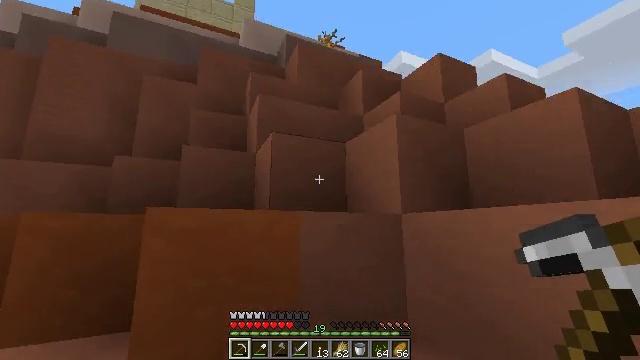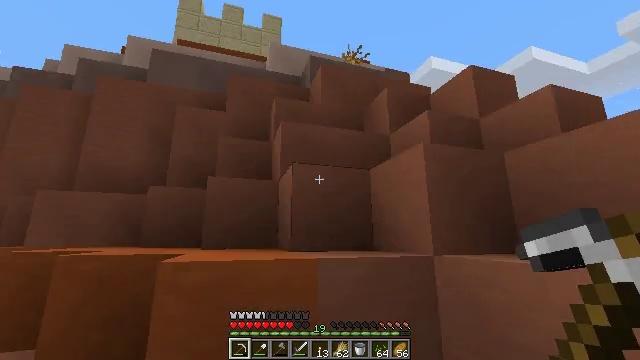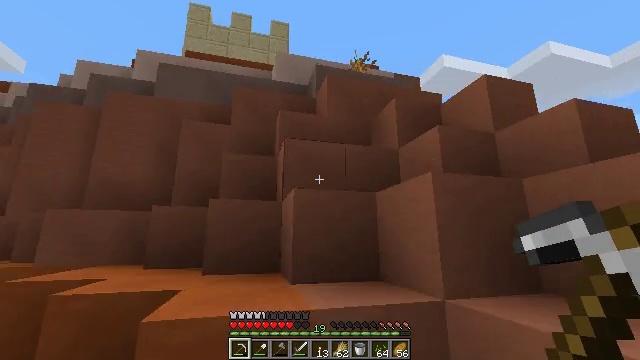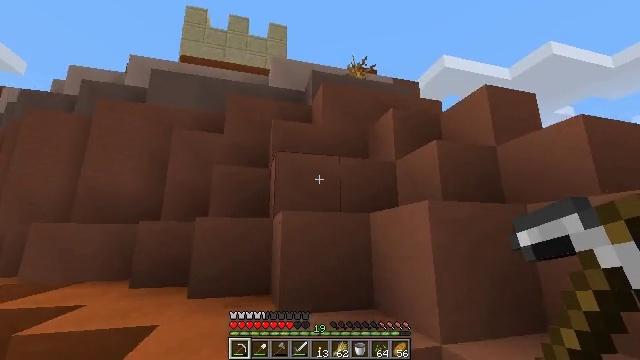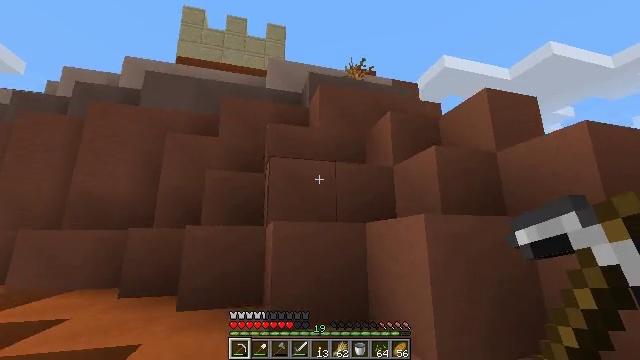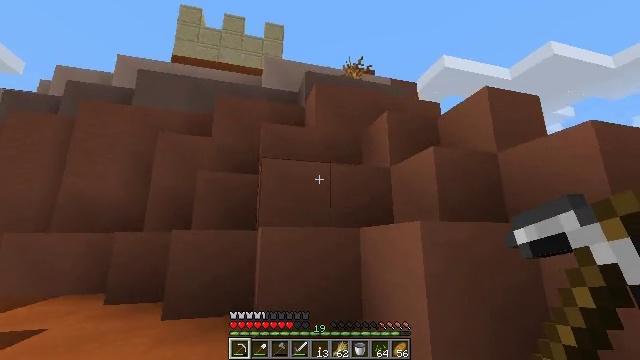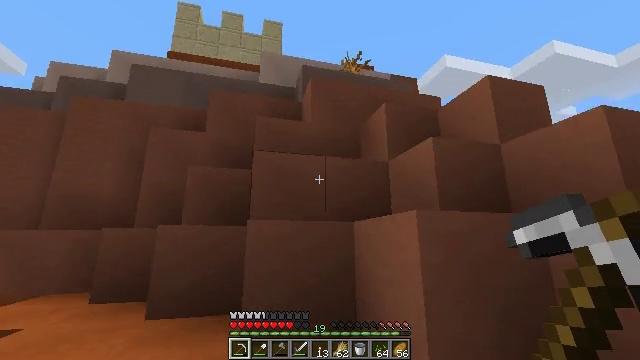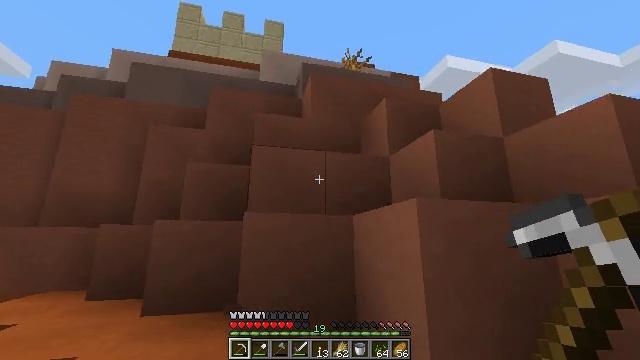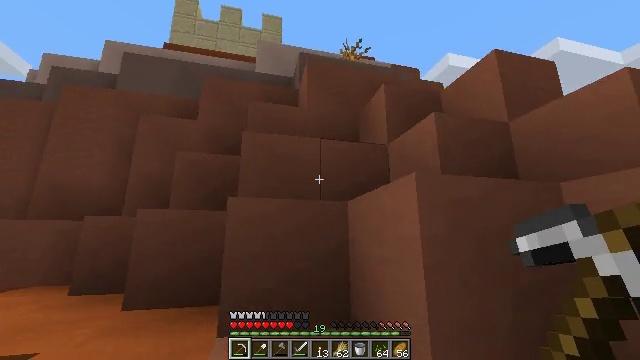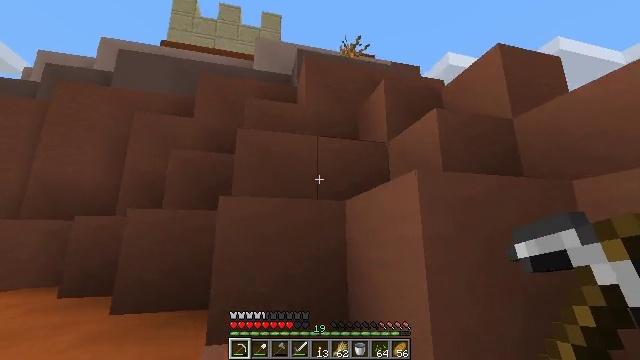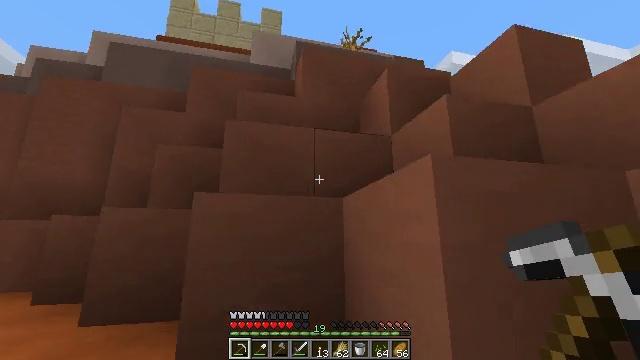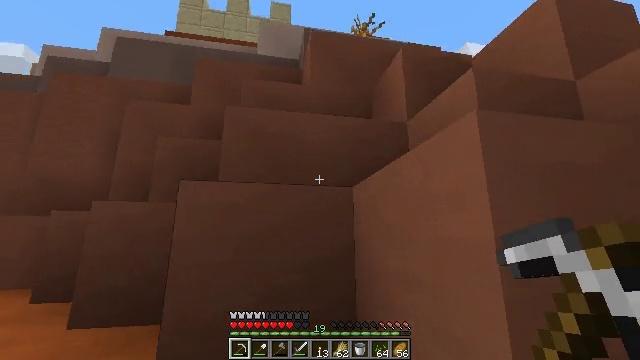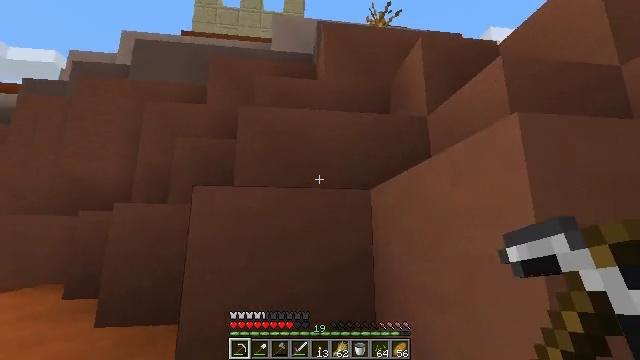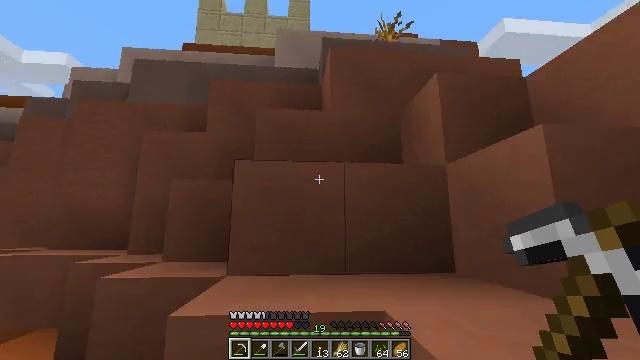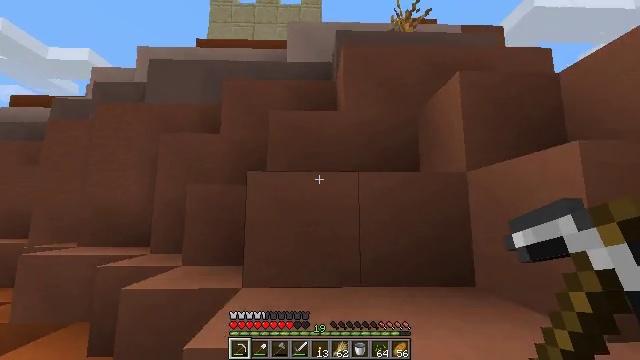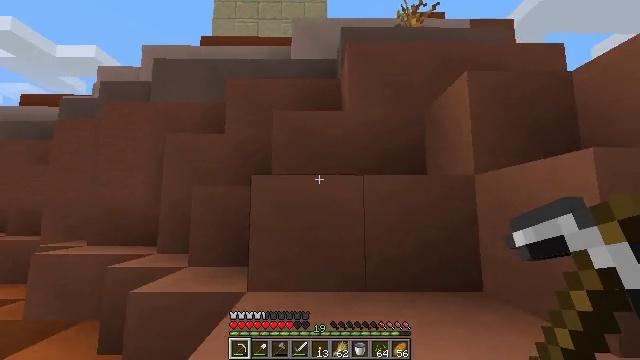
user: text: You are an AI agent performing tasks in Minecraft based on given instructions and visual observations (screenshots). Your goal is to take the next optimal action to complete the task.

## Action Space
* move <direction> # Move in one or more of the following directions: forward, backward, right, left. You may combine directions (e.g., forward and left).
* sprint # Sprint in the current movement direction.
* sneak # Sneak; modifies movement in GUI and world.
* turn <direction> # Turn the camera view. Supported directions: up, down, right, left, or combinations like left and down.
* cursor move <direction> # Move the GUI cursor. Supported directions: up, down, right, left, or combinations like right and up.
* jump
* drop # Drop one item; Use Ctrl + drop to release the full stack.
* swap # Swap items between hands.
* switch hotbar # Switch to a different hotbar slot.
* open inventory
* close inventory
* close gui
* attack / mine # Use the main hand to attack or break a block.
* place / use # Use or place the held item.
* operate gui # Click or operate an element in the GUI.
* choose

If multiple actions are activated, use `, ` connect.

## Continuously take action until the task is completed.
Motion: motion action
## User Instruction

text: Break the white terracotta block.
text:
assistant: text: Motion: move forward and move right, turn left and up, jump
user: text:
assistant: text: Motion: move forward, turn left, jump
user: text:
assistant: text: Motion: move forward, jump
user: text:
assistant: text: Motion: move forward
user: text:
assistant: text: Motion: move forward
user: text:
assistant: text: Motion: move forward
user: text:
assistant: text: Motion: move forward
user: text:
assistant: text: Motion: move forward
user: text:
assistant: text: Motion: move forward
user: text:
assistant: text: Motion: move forward
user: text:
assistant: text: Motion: move forward, turn left
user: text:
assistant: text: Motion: move forward, turn left and down, jump
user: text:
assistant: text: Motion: move forward, turn left and down, jump
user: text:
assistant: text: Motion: move forward, turn left and down, jump
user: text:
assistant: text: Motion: move forward, turn left and down, jump
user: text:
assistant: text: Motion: move forward, turn left and down
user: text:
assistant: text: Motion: move forward, turn left and down
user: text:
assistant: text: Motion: move forward
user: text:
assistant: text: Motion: move forward, turn down
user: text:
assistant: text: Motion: move forward, turn left and down
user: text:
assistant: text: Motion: move forward, jump
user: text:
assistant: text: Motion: move forward, jump
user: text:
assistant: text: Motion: move forward, jump
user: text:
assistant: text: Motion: move forward, jump
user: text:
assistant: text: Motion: move forward, turn left
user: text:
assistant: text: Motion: move forward, turn left and down
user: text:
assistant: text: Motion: move forward, turn left and down
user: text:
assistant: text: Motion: move forward and move right, turn left and down
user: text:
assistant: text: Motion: move forward and move right
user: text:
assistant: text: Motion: move forward and move right, jump